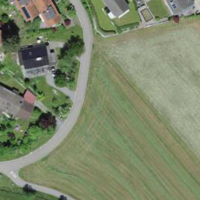
EUNIS habitat code: 52
Species observed at this site:
Lythrum salicaria